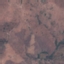
Land use / land cover class: HerbaceousVegetation